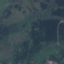
Land use / land cover class: HerbaceousVegetation